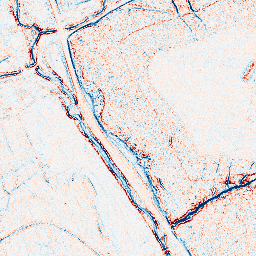
Category: edge_preserving
Decomposition family: anisotropic_diffusion
Decomposition parameters: iterations: 10
kappa: 50
gamma: 0.05
Upsampling method: cubic_catmull_rom
Upsampling parameters: scale: 8
Upsampling scale: 8